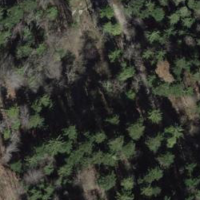
EUNIS habitat code: 44
Species observed at this site:
Protaetia cuprea